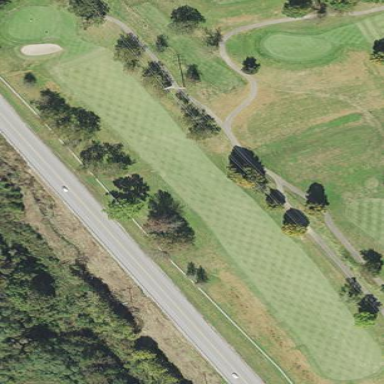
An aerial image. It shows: Golf fairway surrounded by grass.